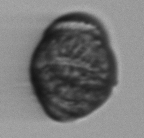
Label: Margalefidinium